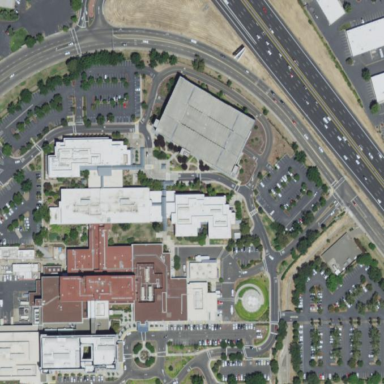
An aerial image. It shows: Hospital building.